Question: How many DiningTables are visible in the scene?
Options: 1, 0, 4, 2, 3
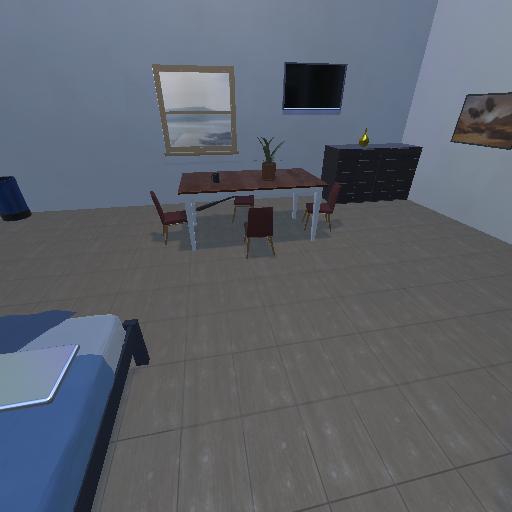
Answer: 1